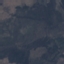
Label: HerbaceousVegetation